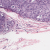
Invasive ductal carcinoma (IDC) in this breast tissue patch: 0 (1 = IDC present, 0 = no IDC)